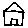
Label: house